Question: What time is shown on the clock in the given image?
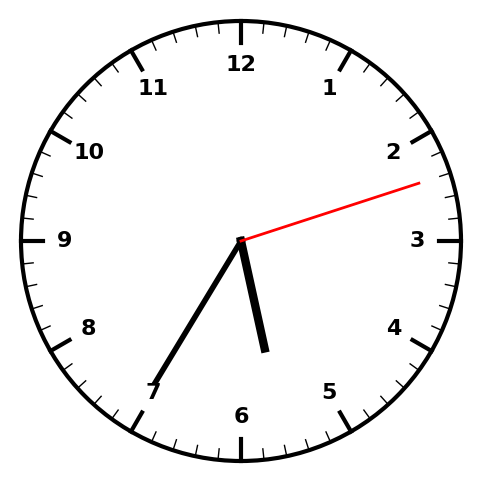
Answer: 05:35:12